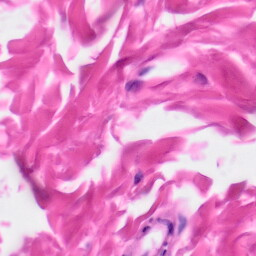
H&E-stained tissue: Skin